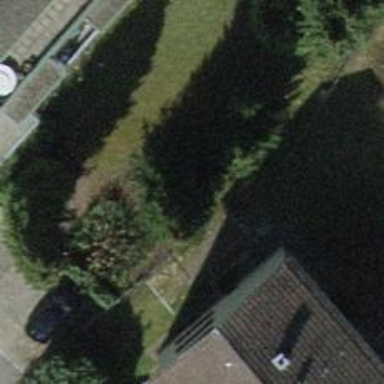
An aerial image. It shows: Urban tree with needleleaved evergreen leaves.